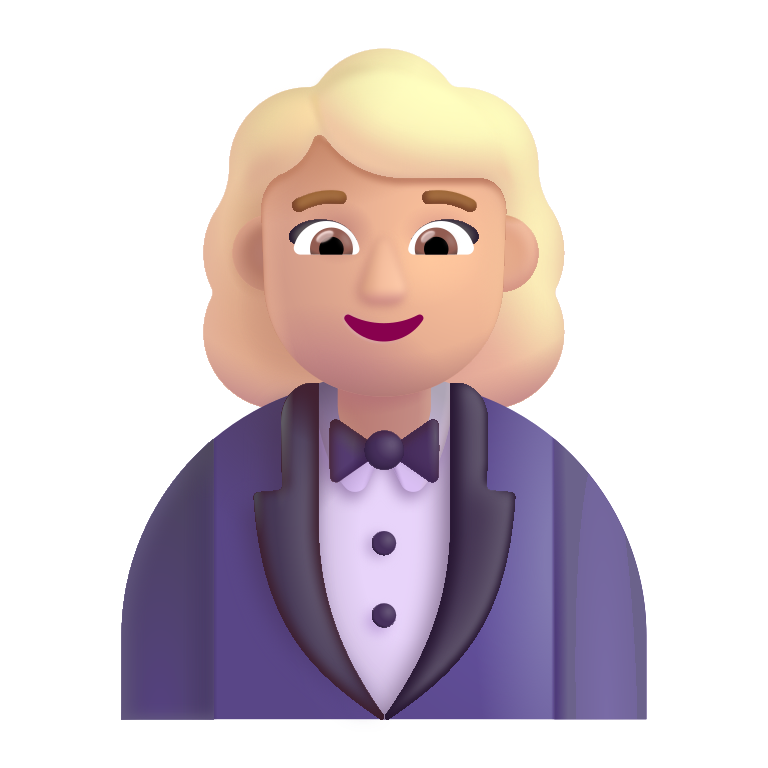
woman in tuxedo color  light